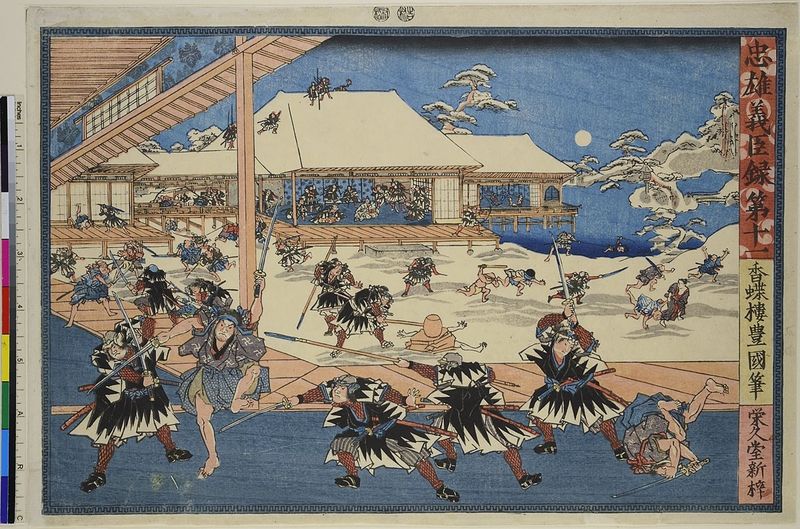
Titel: Elfter Akt, aus der Serie: Das Schatzhaus der 47 treuen Vasallen
Künstler: Utagawa Kunisada
Standort: Hamburg
Institution: Museum für Kunst und Gewerbe Hamburg
Schlagwörter: angriff, blau, himmel, kampf, kämpfer, weiß, bäume, holz, männer, nacht, szene, haus, beige, theater, holzschnitt, japan, schlacht, lanze, schriftzeichen, flucht, mond, druckgraphik, druckgrafik, gefahr, schwert, schwerter, fliehen, asiatisch, chinesisch, verfolgung, eroberung, krieger, ereignis, zeit, verfolgen, farbholzschnitt, wegrennen, situation, nachtbild, ereignisbild, samurai, schlachtenbild, kabuki, korea, edo, schlachtszene, reproduktionen, entfliehen, schlachtendarstellung, druckerzeugnisse, entweichen, theateraufführung, ukiyo, erroberung, schriftzeichn